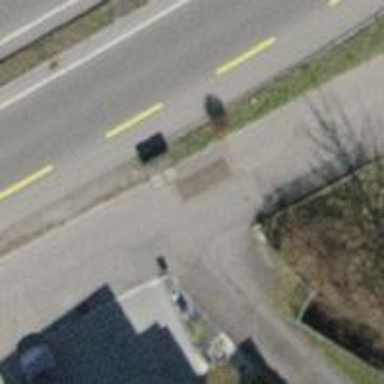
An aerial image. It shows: Service road with asphalt surface. There are parallel parking lanes on the street.